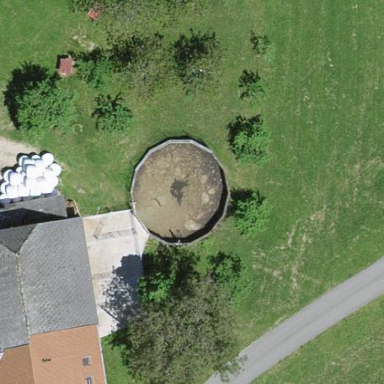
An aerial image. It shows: Storage tank that is man-made.